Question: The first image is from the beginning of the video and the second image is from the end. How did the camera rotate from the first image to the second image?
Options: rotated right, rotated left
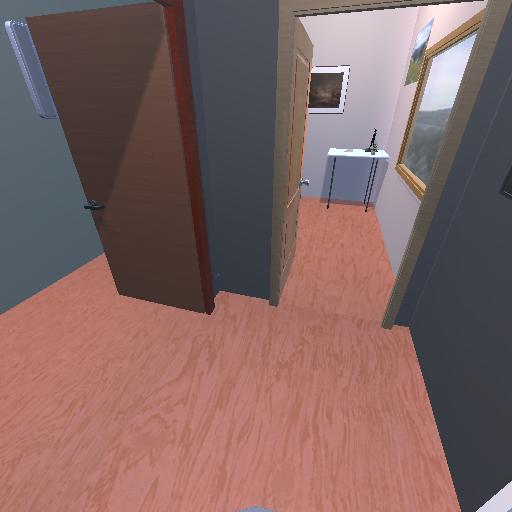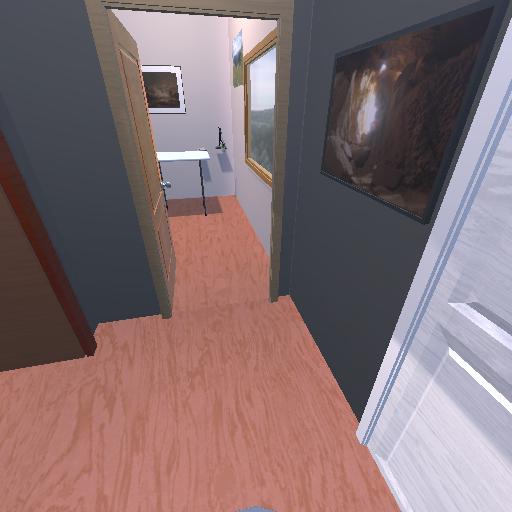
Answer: rotated right